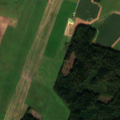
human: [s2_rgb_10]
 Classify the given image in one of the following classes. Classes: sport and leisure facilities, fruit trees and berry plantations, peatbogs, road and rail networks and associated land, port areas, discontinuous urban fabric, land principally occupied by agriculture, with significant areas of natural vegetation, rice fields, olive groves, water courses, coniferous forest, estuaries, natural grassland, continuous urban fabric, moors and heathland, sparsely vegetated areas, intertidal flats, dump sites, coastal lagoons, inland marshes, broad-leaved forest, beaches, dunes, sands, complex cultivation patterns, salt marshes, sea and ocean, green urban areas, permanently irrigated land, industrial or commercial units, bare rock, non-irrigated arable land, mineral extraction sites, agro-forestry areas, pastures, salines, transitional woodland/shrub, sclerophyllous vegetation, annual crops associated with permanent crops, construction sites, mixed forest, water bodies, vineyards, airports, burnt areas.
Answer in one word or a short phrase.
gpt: non-irrigated arable land, pastures, coniferous forest